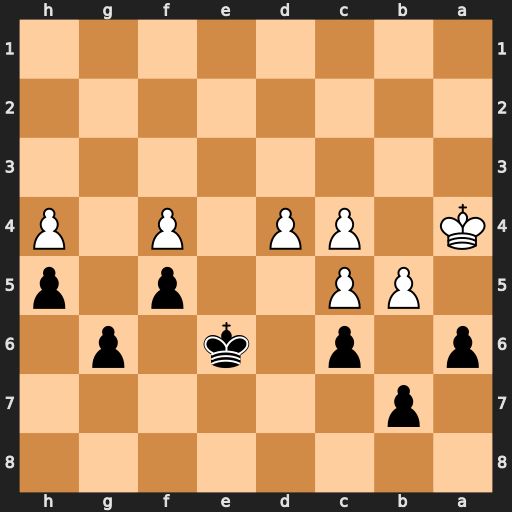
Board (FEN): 8/1p6/p1p1k1p1/1PP2p1p/K1PP1P1P/8/8/8
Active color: b
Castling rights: -
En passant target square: -
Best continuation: axb5+ Kb4 g5 d5+ cxd5